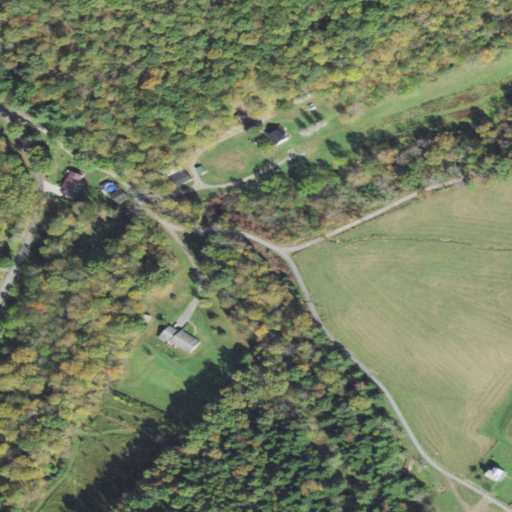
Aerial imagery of valley in Pennsylvania named Milligan Cove containing deciduous forest, pasture, open development, evergreen forest, mixed forest, low intensity development, and barren land